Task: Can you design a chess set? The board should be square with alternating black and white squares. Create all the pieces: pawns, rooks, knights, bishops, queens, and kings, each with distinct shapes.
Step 1814:
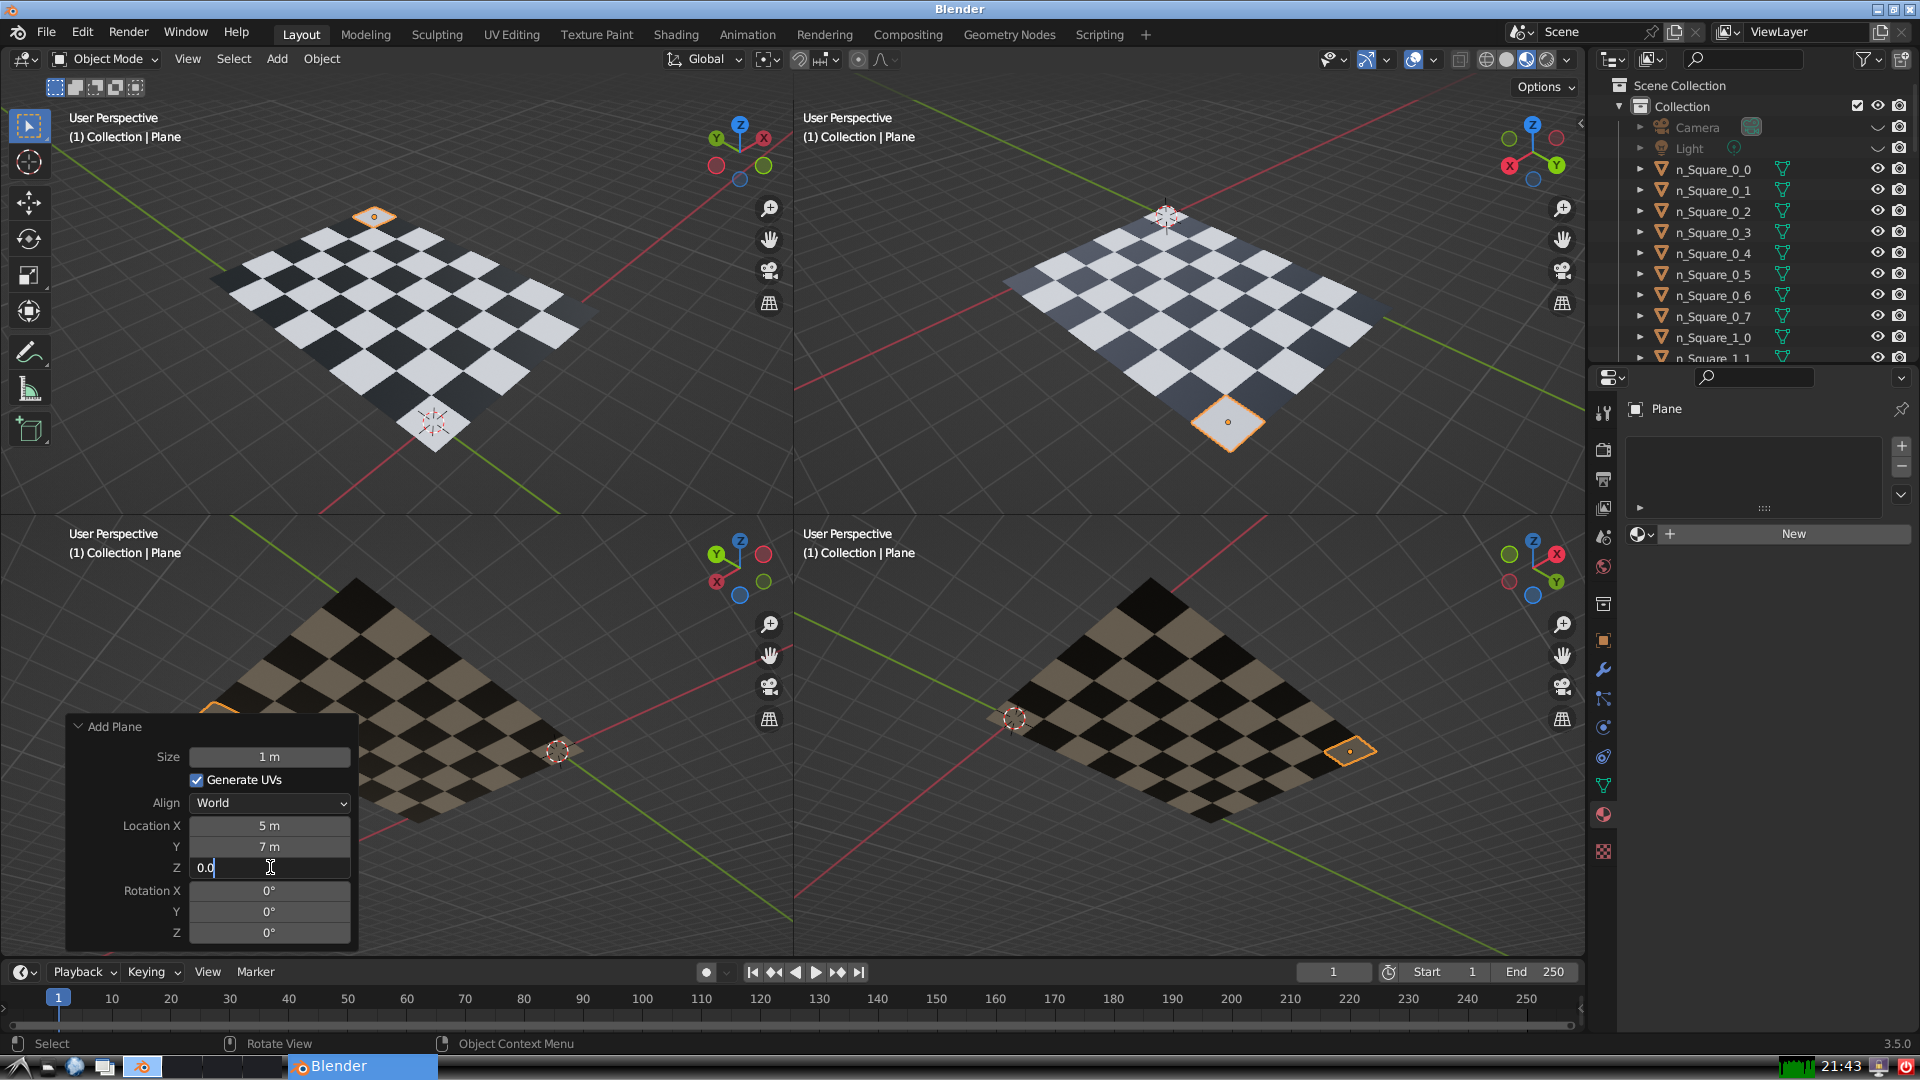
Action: {"key_press": ['Return']}